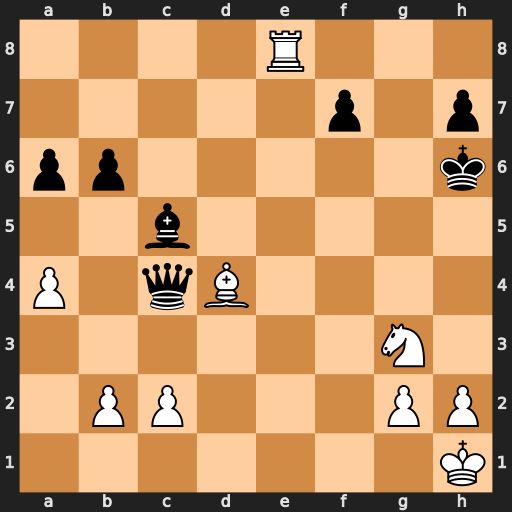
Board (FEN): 4R3/5p1p/pp5k/2b5/P1qB4/6N1/1PP3PP/7K
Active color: w
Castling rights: -
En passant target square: -
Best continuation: Rg8 Qxc2 Bg7+ Kg5 Be5+